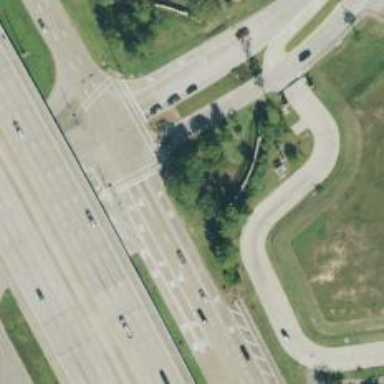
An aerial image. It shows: Secondary road with frontage road.